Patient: sex F, age 51
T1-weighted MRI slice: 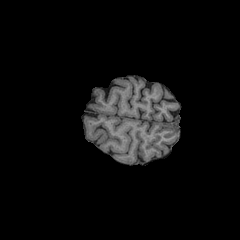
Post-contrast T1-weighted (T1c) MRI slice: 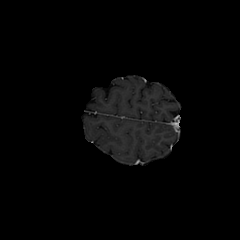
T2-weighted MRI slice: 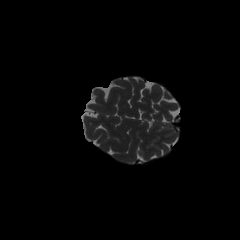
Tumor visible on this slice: no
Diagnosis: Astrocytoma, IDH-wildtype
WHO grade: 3